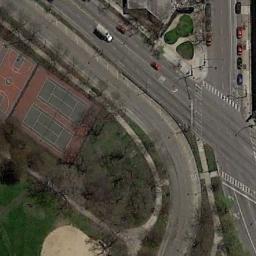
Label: tennis_court